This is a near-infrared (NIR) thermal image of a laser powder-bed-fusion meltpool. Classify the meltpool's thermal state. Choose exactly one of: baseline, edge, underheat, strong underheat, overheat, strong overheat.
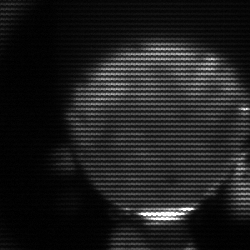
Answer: edge